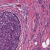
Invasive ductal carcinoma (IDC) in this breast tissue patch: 1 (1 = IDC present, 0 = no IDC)